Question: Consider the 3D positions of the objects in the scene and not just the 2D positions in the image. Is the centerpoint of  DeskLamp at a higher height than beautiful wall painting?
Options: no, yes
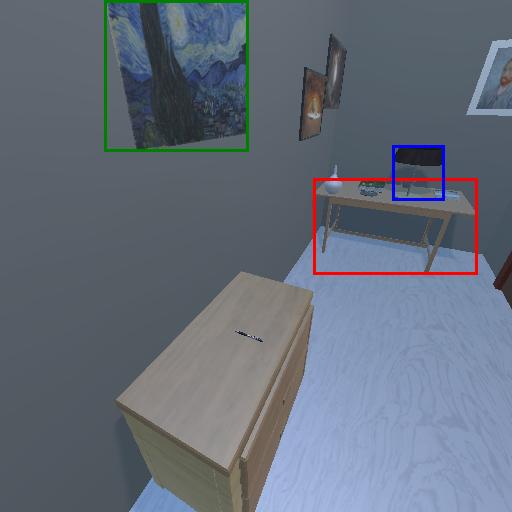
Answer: no